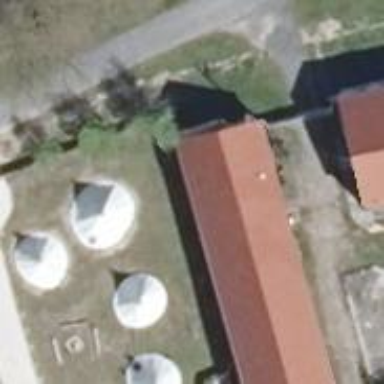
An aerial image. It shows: Tent.